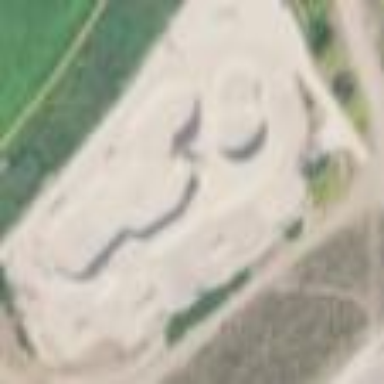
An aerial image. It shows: Concrete skateboard and BMX pitch for leisure activities.